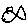
Label: fish